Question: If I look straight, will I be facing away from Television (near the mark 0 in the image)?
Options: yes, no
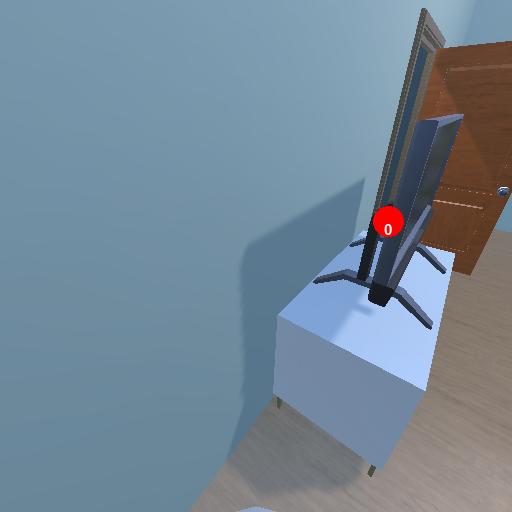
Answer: yes